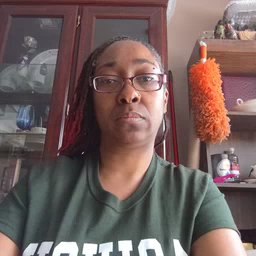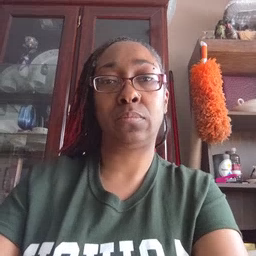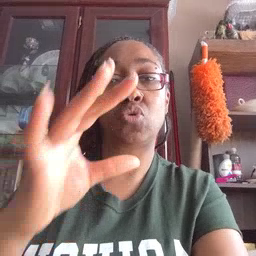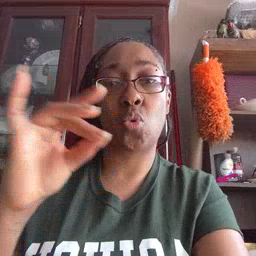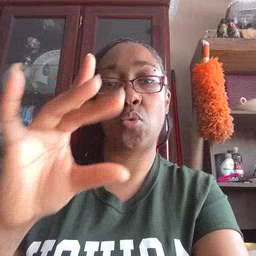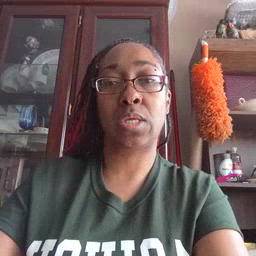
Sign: story